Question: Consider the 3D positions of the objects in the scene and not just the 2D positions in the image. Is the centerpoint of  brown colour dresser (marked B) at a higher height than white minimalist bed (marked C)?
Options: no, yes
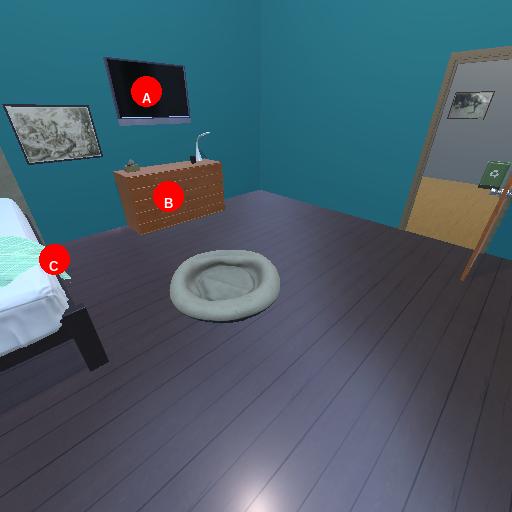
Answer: no